Field crop: tomato
Growth stage: 2
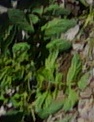
Species: tomato